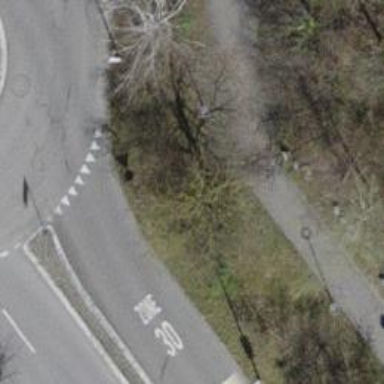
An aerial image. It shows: Paved footway.